Question: I use this code
'''
myfit = polyfit(R,E,1);
r = polyval(myfit,R);
plot(R, E, 'x');
hold on;
plot(R, r, '-');
hold off;
'''
So, I obtained this figure how to shift the points to right so that the x axis start from zero ?
Thanks

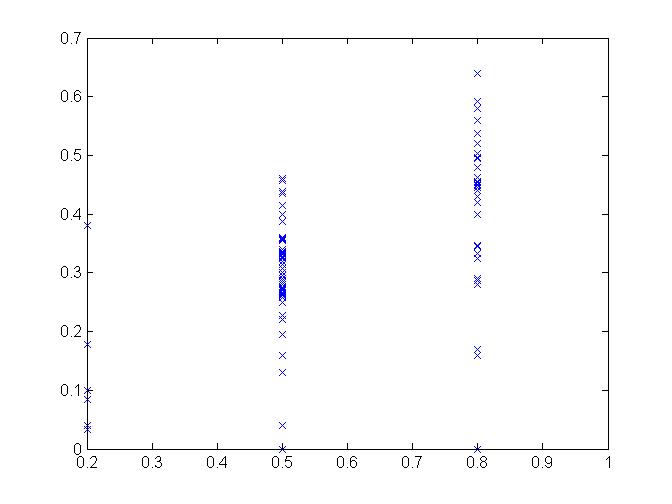
Answer: Use the 'axis' command:
'''
>> axis([0 1 0 1]);
'''
to set the limits of the axis (the range displayed).
See <URL> for more info.